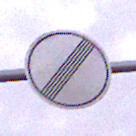
Verkehrszeichen: EndeSaemtlicherBegrenzungen
Umgebung: Outdoor, Nature
Tageszeit: SunriseSunset
Wetter: PartlyCloudy
Licht: Natural
Jahreszeit: NotSpecified
Kontrast: LowContrast